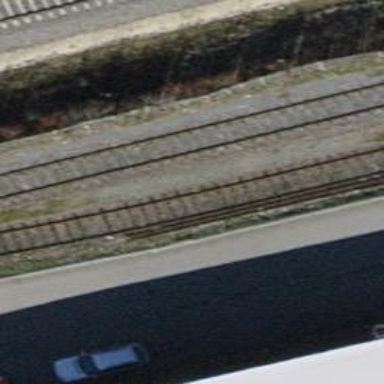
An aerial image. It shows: Single-track railway spur.